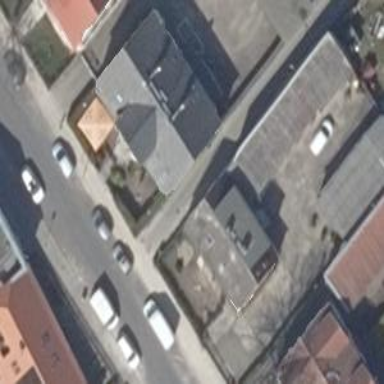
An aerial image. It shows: Restaurant.